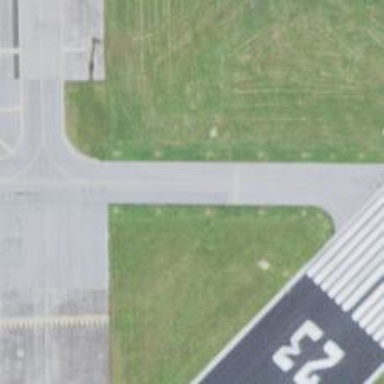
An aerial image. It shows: View of taxiway at the airport.